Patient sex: M
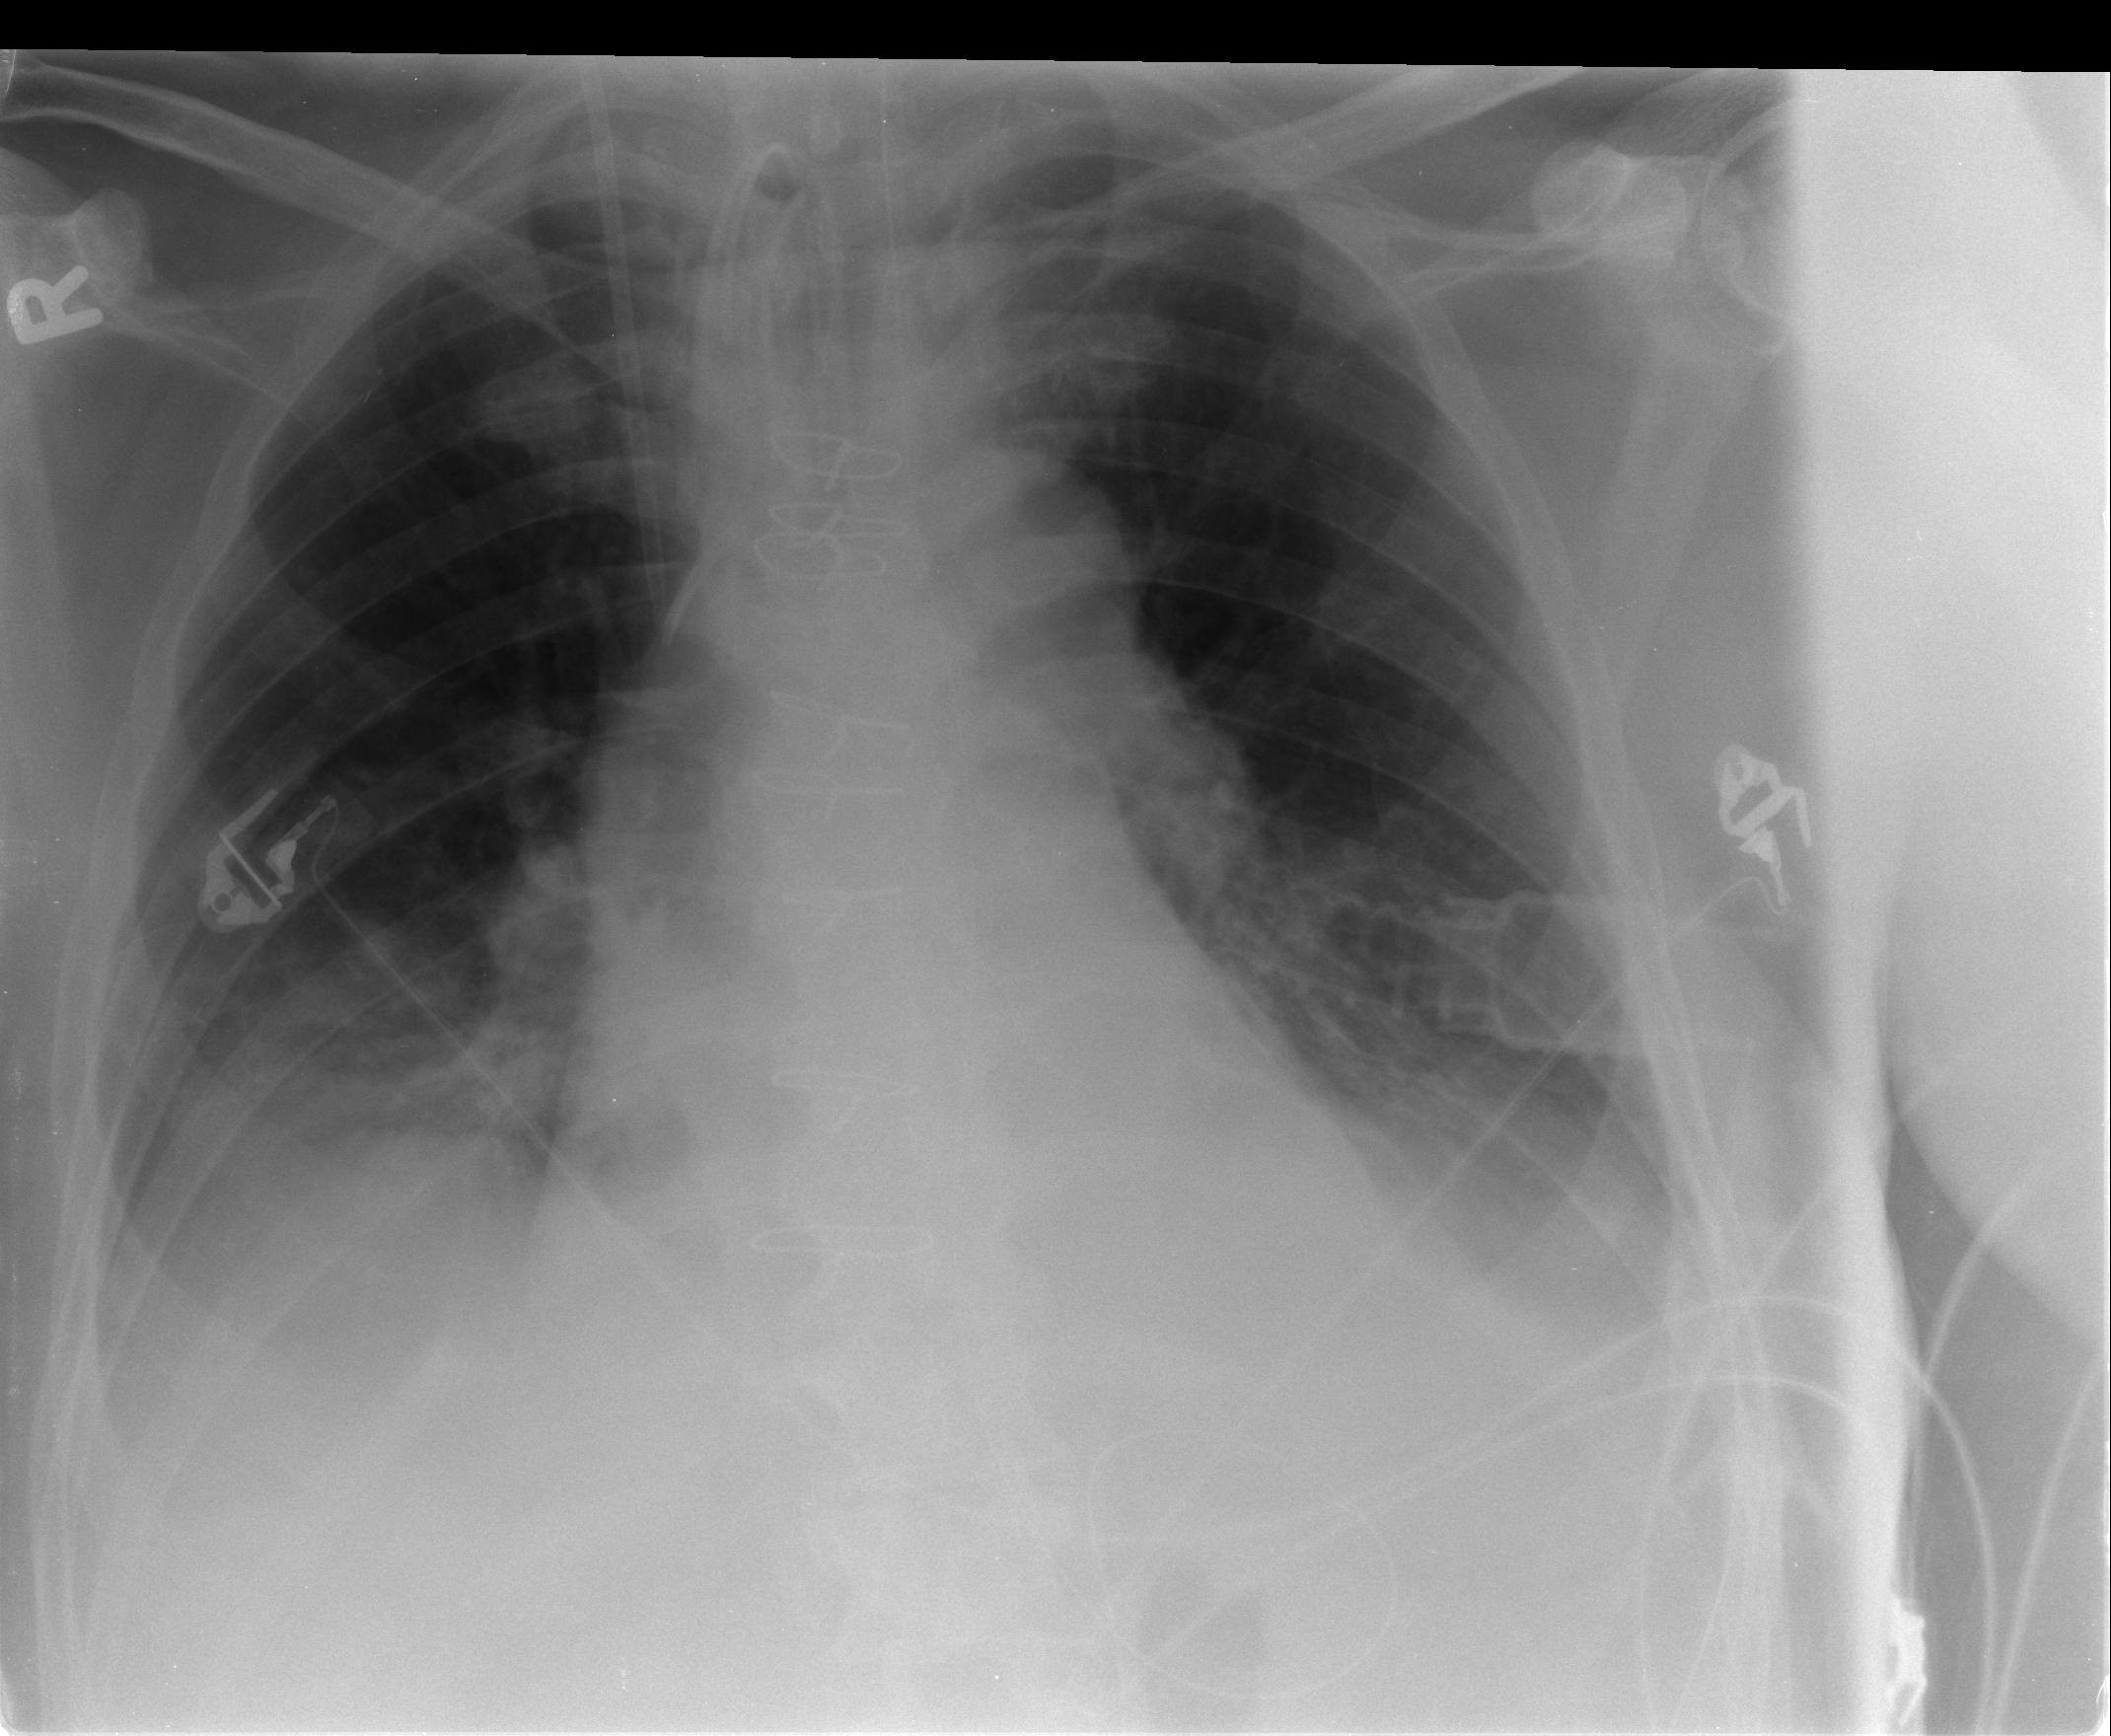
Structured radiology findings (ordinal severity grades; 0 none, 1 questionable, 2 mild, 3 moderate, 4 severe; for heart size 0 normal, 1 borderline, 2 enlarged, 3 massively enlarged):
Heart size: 1
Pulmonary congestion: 1
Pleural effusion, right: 2
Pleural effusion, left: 2
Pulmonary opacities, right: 0
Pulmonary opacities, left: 0
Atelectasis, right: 2
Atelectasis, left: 2